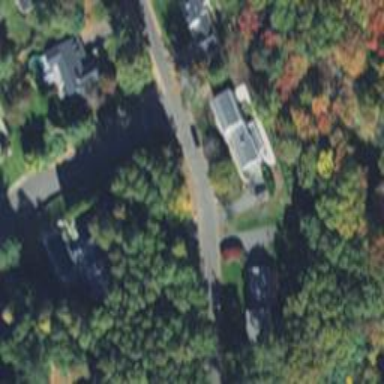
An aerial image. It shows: Driveway.